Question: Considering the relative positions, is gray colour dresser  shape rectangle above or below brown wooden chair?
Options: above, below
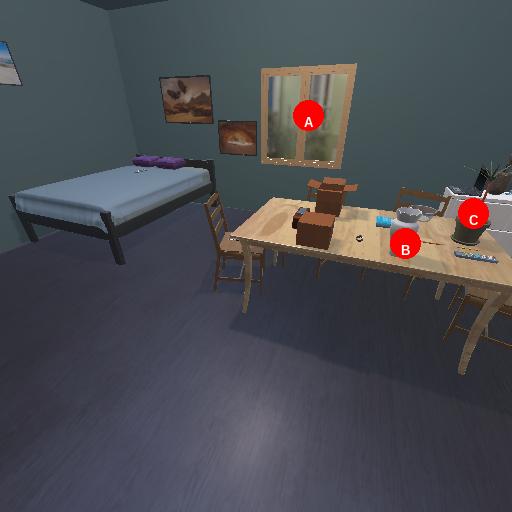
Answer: above